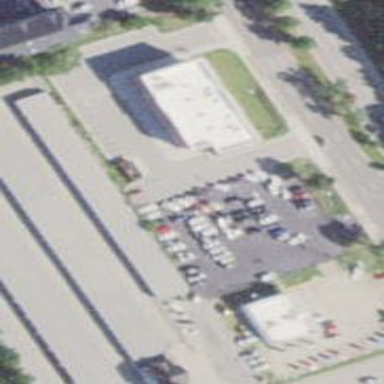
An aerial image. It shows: Road serving as parking aisle.